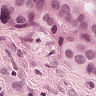
Metastatic tissue present: yes